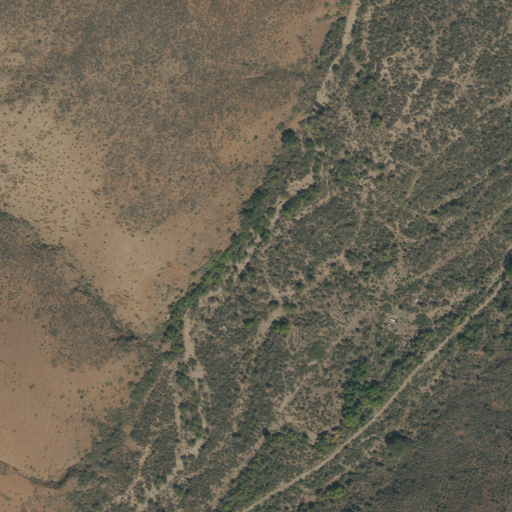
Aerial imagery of valley in Texas named Bob Manning Canyon containing shrub, evergreen forest, and grassland